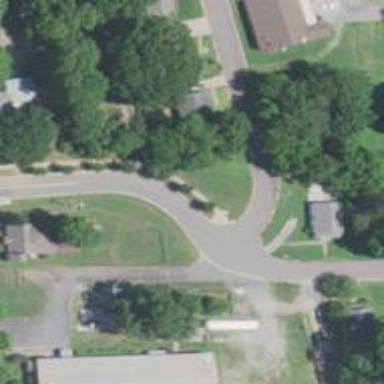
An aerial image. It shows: Residential road with asphalt surface and sidewalk on the left side.